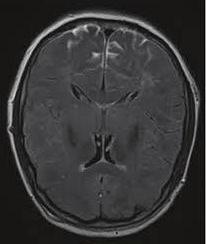
Label: notumor